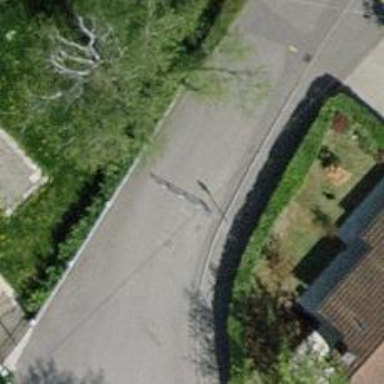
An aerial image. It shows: Swing gate barrier.